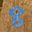
Label: 8